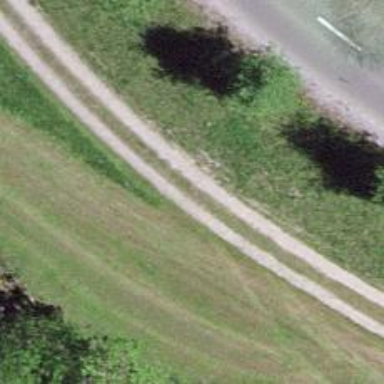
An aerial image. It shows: Compacted grade3 track.